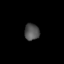
Tissue: lung
Cell type: Endothelial cells
Senescence score: 0.5441
Nuclear area (px): 243
Mean DAPI intensity: 81.988